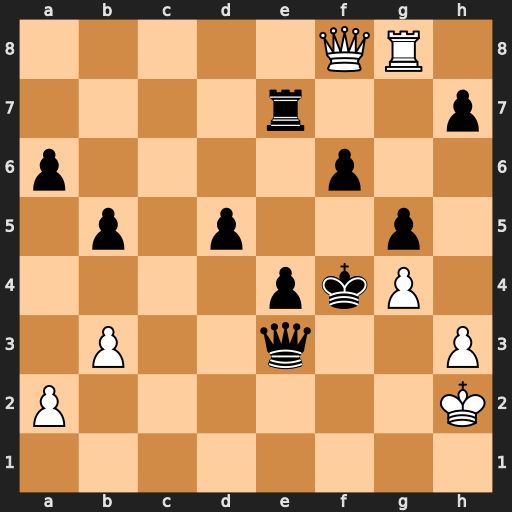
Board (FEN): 5QR1/4r2p/p4p2/1p1p2p1/4pkP1/1P2q2P/P6K/8
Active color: w
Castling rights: -
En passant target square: -
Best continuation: Qxf6#